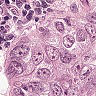
Metastatic tissue present: yes